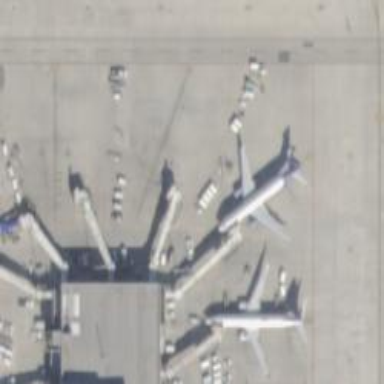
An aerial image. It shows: Airport gate.